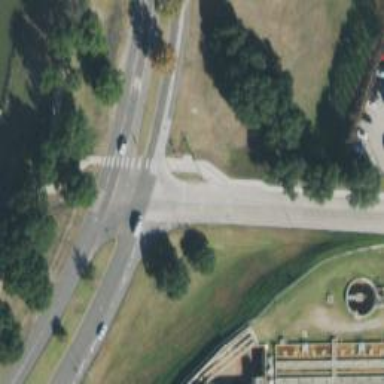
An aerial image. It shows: Path with crossing island for cyclists.